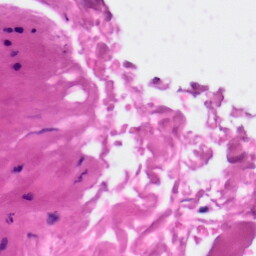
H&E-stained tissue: Skin